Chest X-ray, PA view. Patient: 54 years old, sex F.
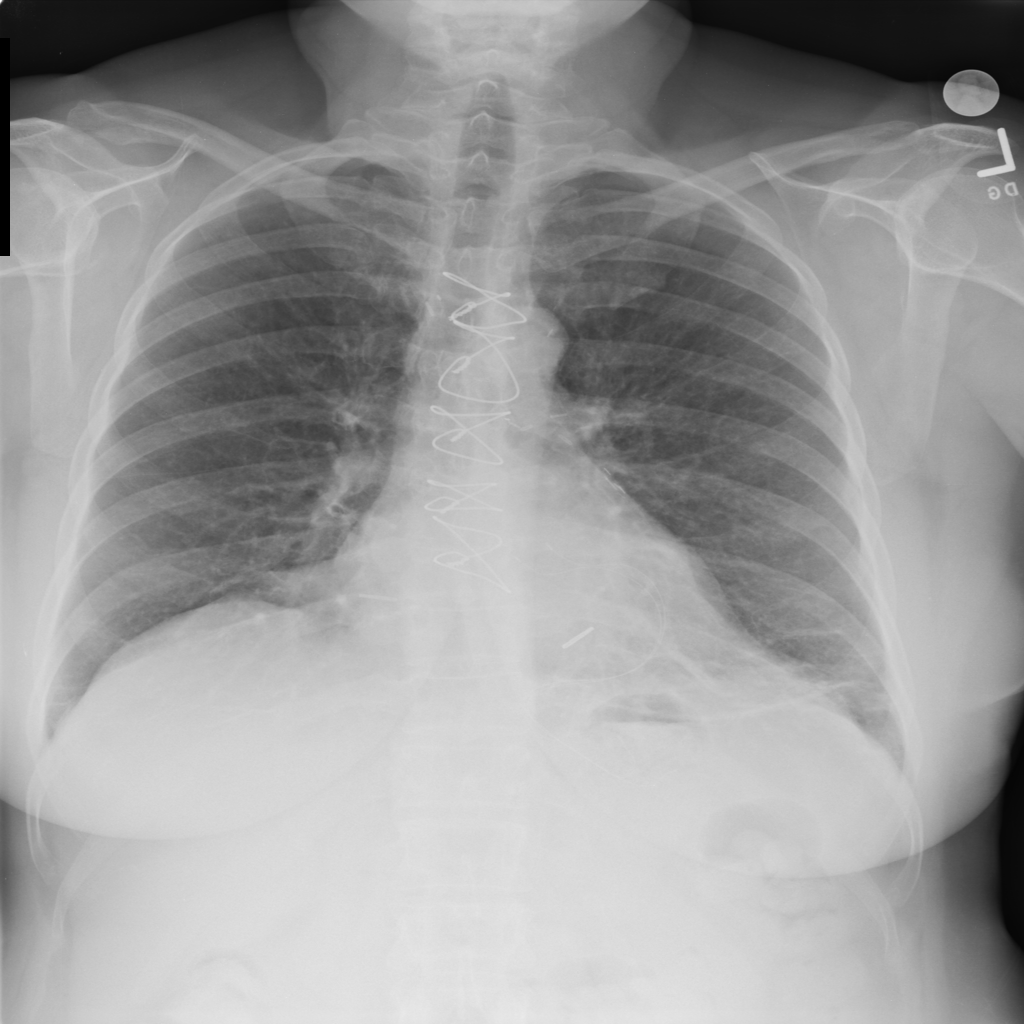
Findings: Atelectasis